Question: Using a Polar chart to represent some data, I would like to have the labels, currently positioned right above the x-axis, to be above the segment of data. So right between the axis.
I've found multiple articles on how to rotate everything but it always keeps the label right above the axis.
The peace of code I have for the axis (if you need the whole definition/code, please say so):
'''
# Set axis names and orientation
ax.set_theta_zero_location("N")
ax.set_xticklabels(['Seg 1', 'Seg 2', 'Seg 3', 'Seg 4', 'Seg 5', 'Seg 6', 'Seg 7', 'Seg 8'])
ax.set_ylim((0, 10.0))
ax.set_rgrids([5,10], angle=22)
'''
The current image it produces:

Now I'd like the labels ''Seg 1'', ''Seg 2'', etc. to be moved from the axis to right between the axis.
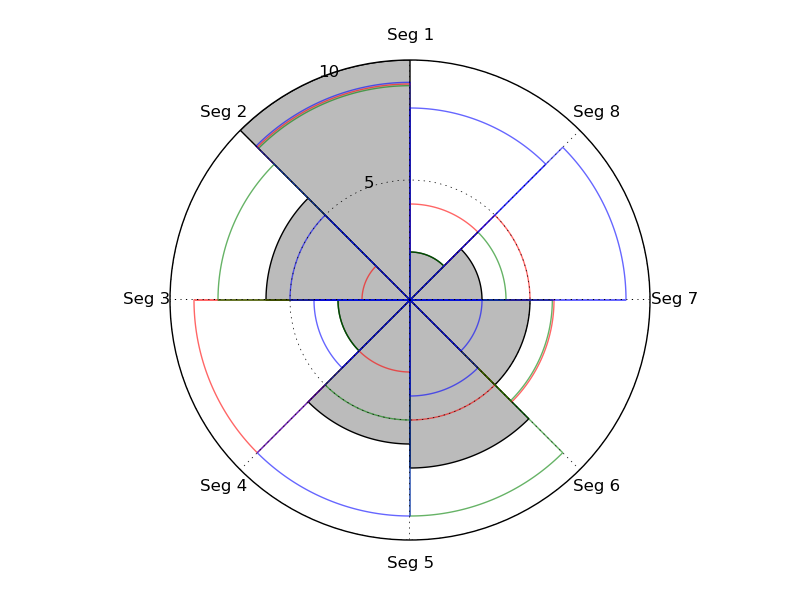
Answer: you can do this by setting the labels on minor ticks, but then setting the minor tick width to zero so you don't see them: